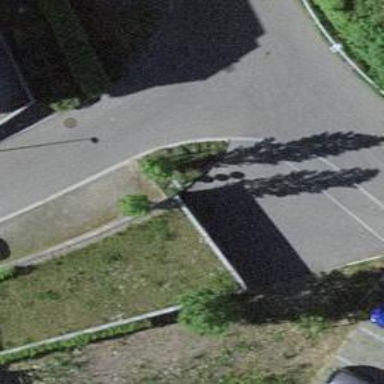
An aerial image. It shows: Parking entrance.